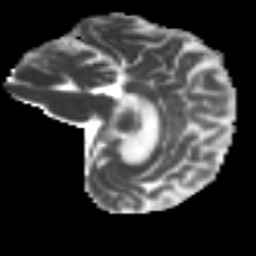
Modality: MD
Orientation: sagittal
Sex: female
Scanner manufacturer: ge
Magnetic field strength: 3 T
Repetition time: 7 s
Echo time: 0.08 s